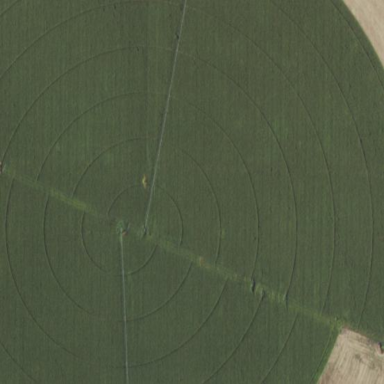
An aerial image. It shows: Farmland with pivot irrigation system.